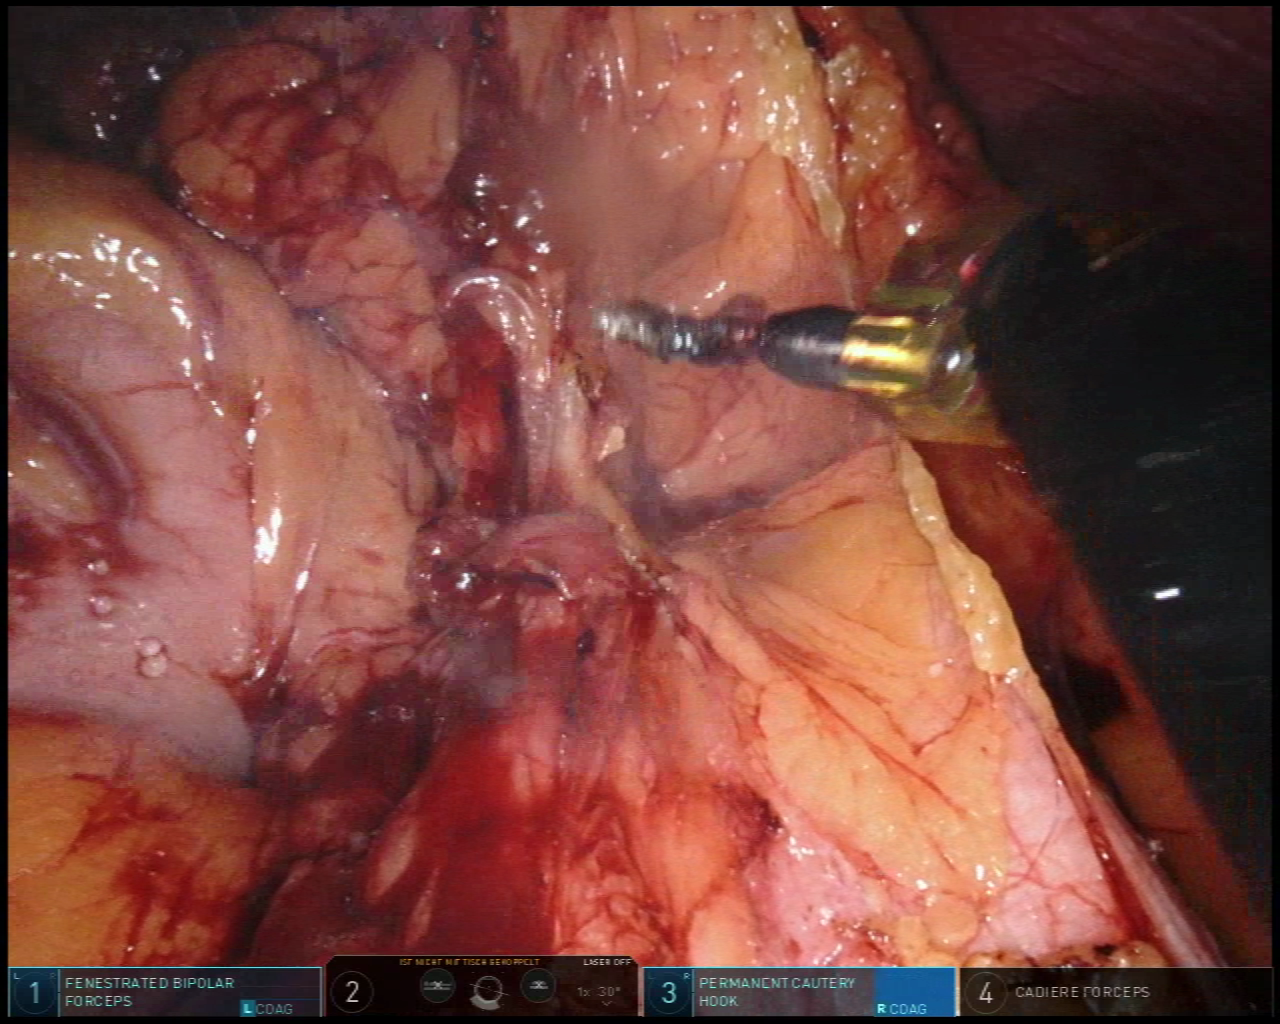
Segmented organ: stomach
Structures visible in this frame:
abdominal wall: yes
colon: yes
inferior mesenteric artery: no
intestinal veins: no
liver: no
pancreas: no
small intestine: no
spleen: no
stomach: yes
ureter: no
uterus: no
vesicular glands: no